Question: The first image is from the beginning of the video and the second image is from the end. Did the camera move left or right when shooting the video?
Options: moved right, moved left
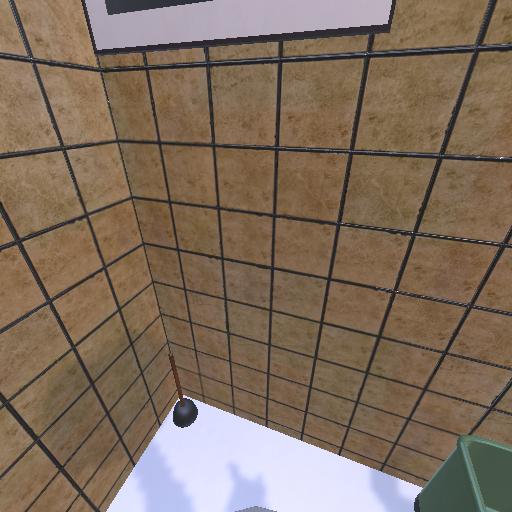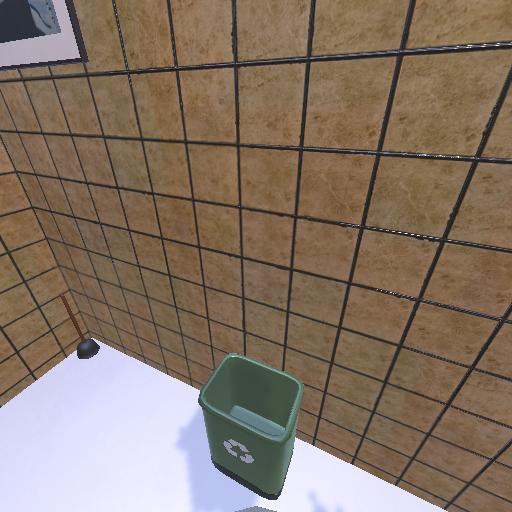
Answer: moved right